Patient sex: M
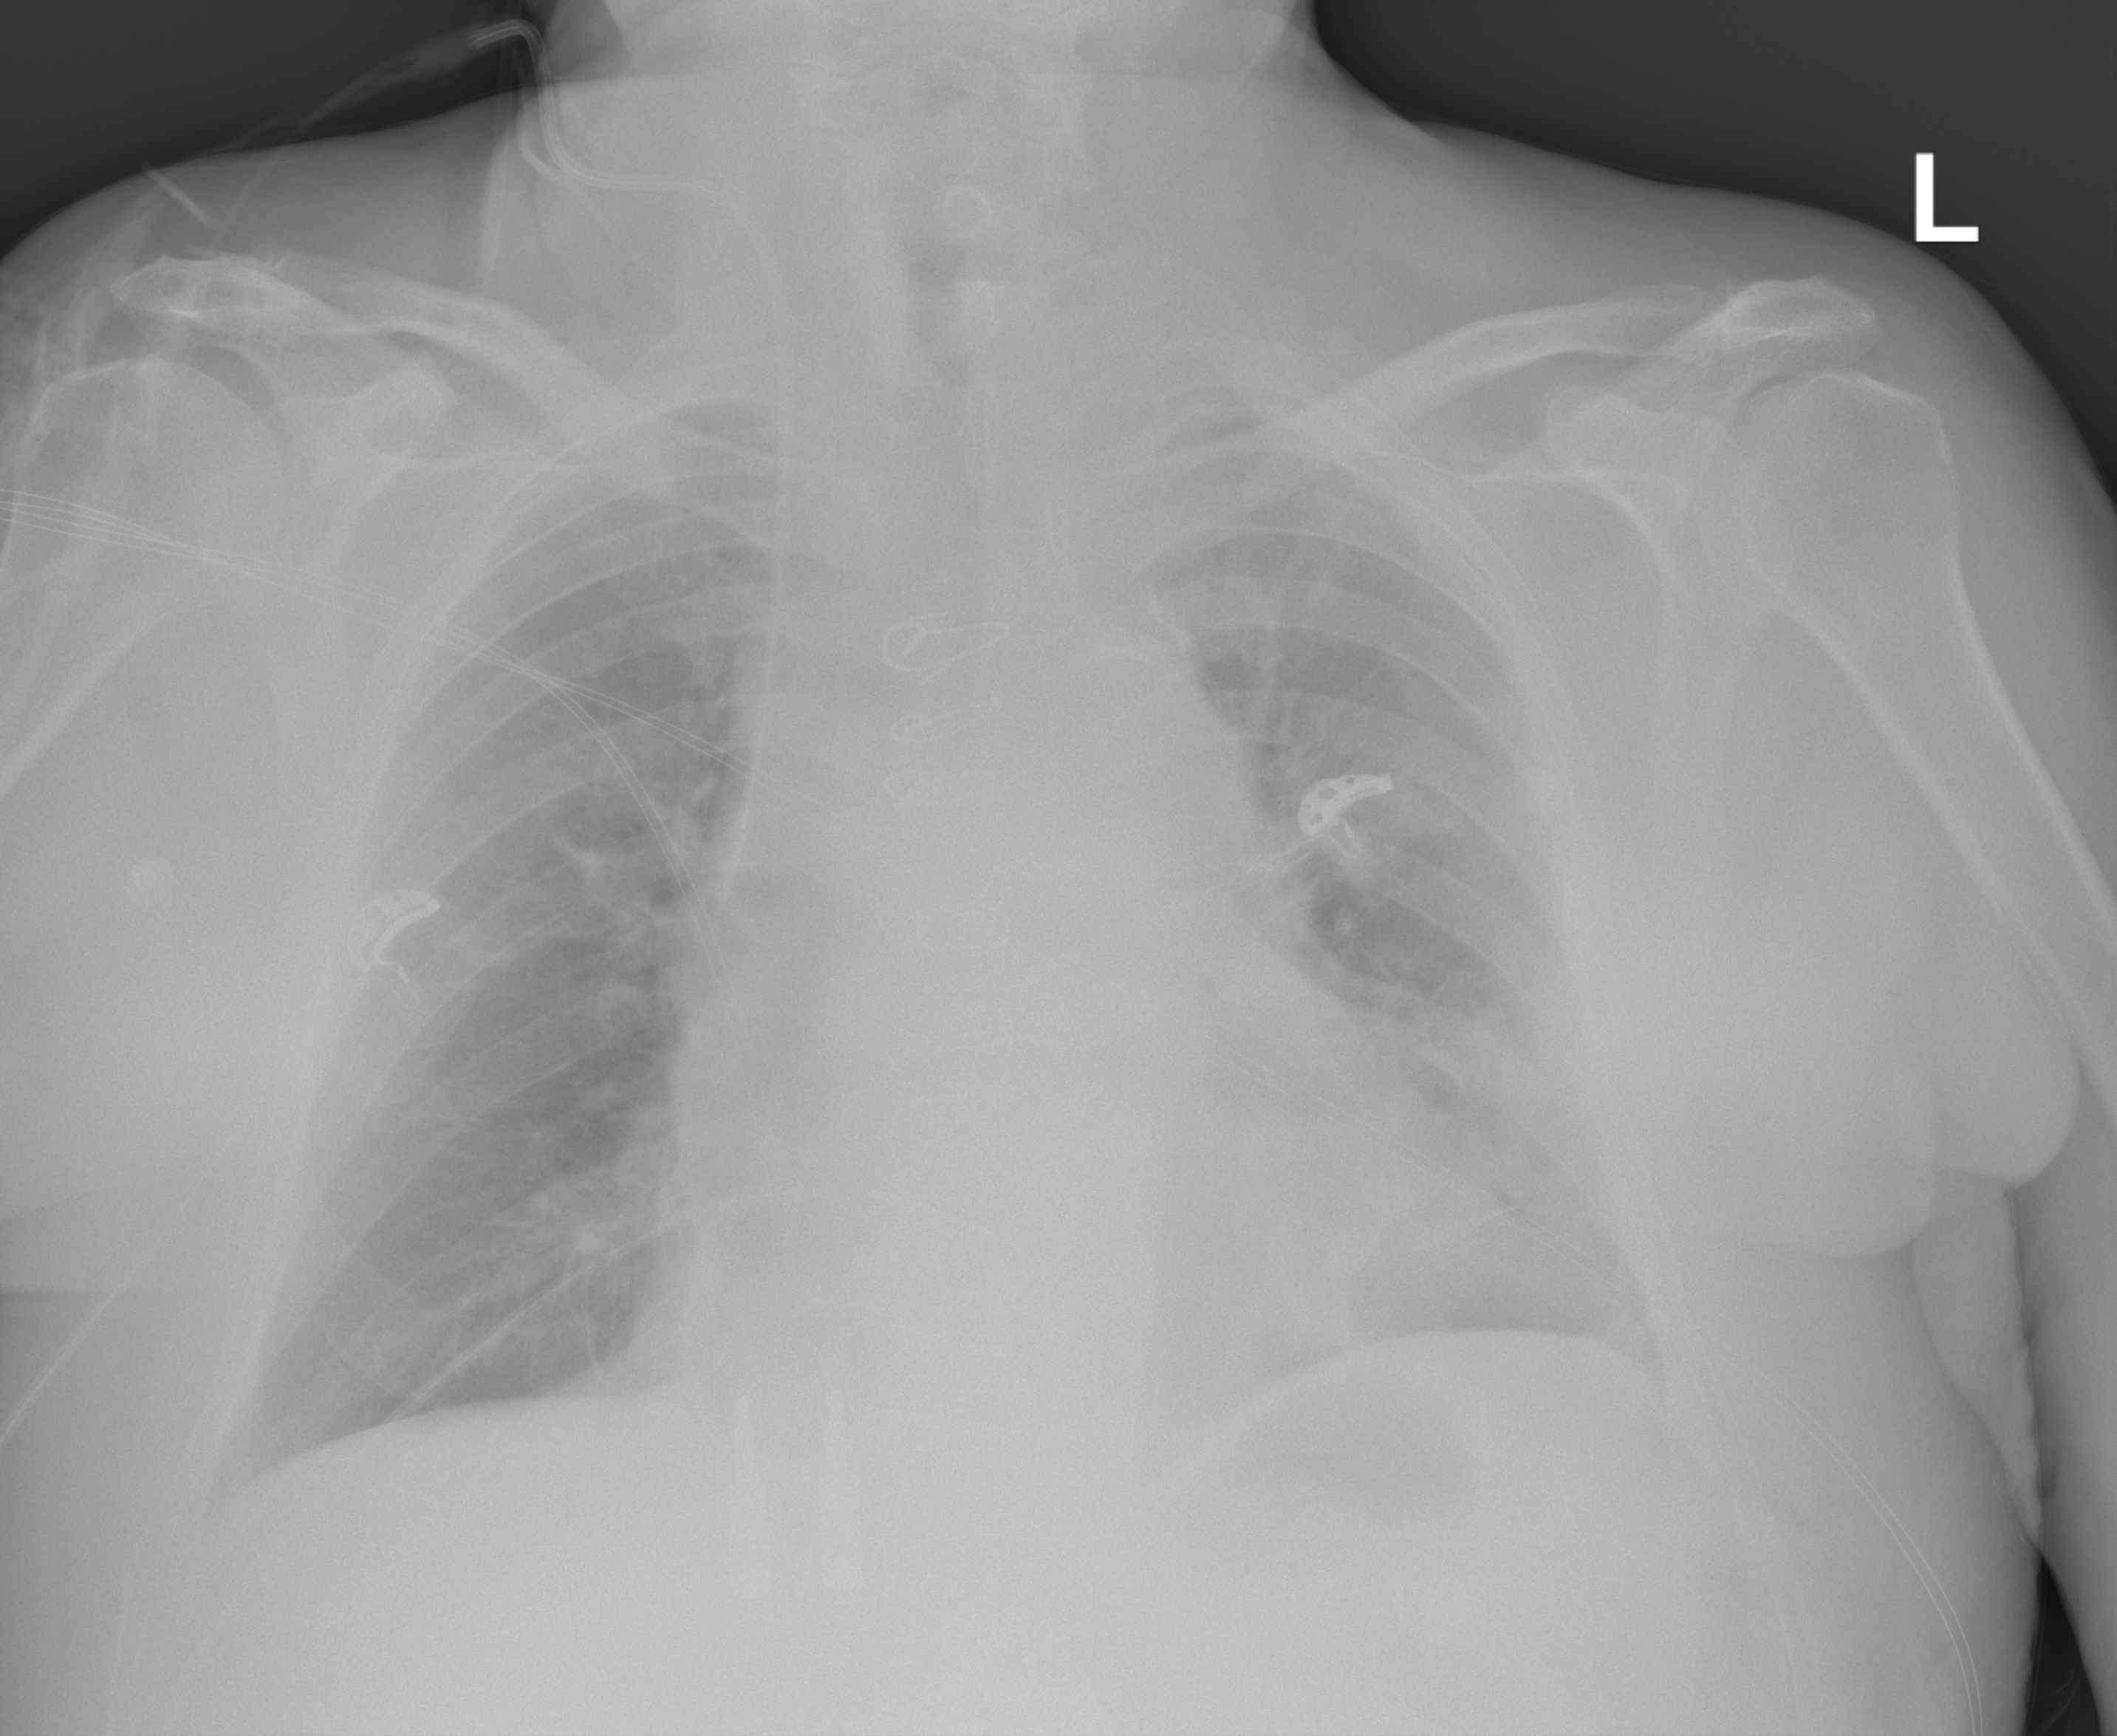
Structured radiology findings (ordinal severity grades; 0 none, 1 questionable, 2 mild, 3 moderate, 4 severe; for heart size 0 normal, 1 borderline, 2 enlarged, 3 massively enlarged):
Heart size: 2
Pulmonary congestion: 2
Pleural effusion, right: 0
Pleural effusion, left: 2
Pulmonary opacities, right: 0
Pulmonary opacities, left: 0
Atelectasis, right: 0
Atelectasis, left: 2